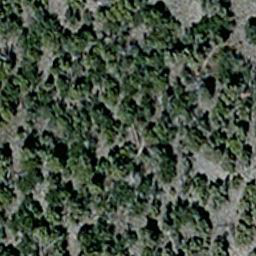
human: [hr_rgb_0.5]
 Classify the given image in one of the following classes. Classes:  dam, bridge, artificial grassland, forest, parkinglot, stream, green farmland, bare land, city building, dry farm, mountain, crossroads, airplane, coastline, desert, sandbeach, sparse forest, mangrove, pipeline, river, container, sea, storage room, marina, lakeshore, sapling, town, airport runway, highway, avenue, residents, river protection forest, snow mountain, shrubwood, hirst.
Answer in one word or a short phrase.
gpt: sparse forest